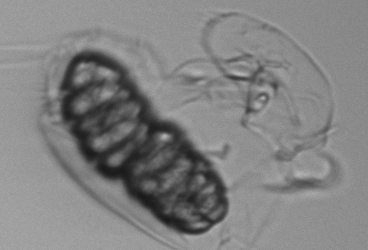
Label: Margalefidinium